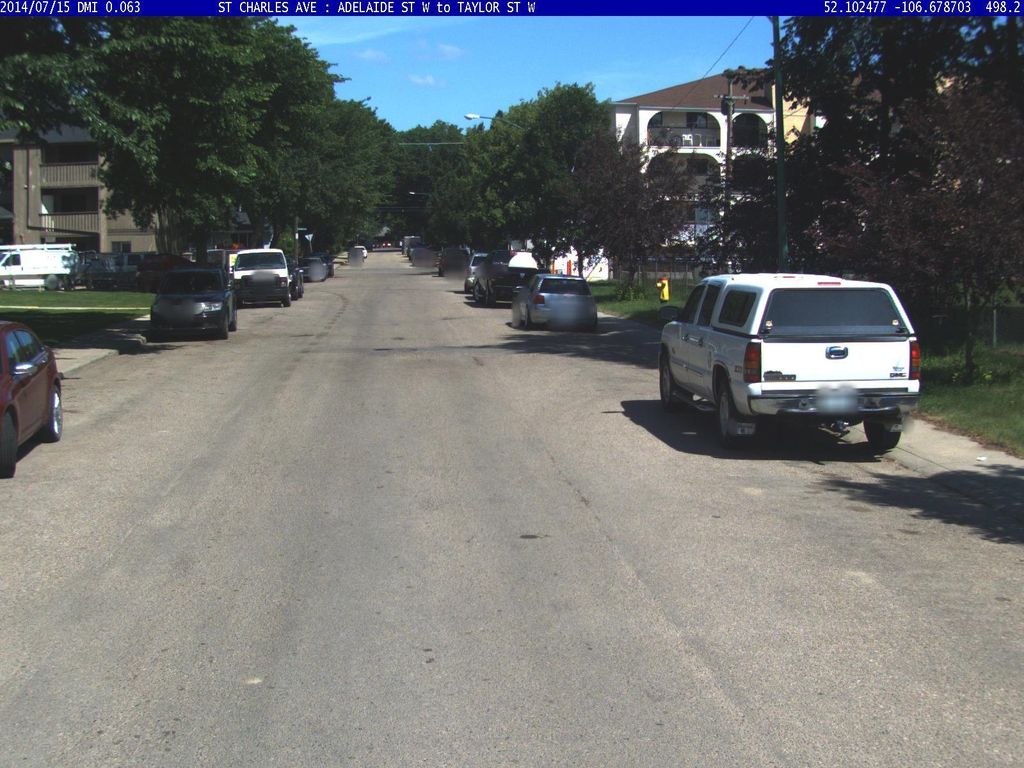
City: saskatoon